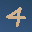
Label: 4